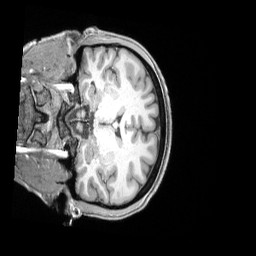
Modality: T1w
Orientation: coronal
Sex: female
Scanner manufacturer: siemens
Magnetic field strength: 3 T
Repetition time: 2.4 s
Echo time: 0.00222 s